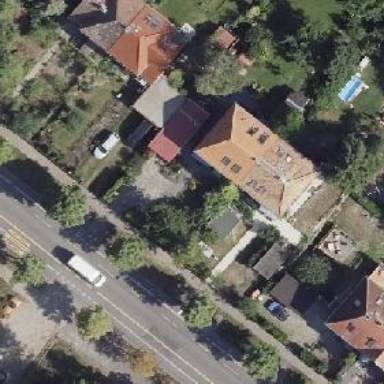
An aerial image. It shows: Hipped roof house.